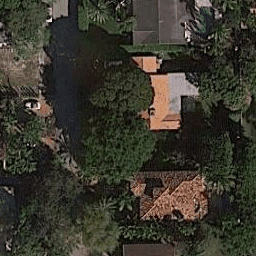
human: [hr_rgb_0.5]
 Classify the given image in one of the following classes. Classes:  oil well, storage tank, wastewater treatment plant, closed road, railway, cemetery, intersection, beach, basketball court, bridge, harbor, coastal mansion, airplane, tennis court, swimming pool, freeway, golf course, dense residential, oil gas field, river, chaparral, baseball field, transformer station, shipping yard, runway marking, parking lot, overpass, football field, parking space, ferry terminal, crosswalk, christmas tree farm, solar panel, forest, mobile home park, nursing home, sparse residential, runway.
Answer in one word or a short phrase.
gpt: coastal mansion